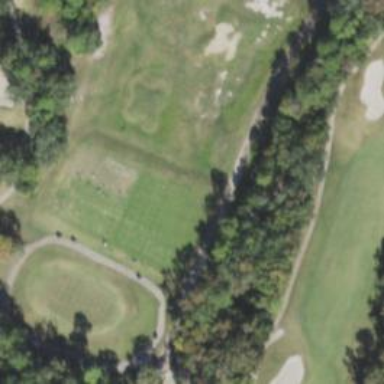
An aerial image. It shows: Grass area designated as golf tee.